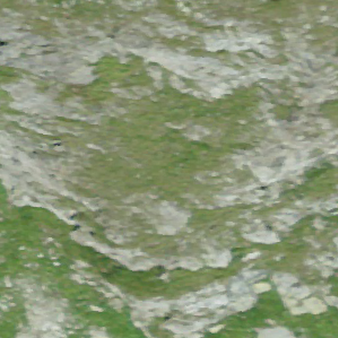
Label: other